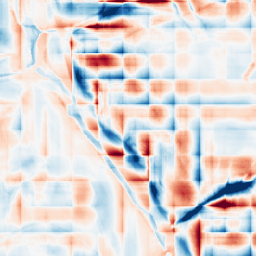
Category: wavelet
Decomposition family: wavelet_dwt
Decomposition parameters: wavelet: db2
level: 5
Upsampling method: cubic_catmull_rom
Upsampling parameters: scale: 4
Upsampling scale: 4